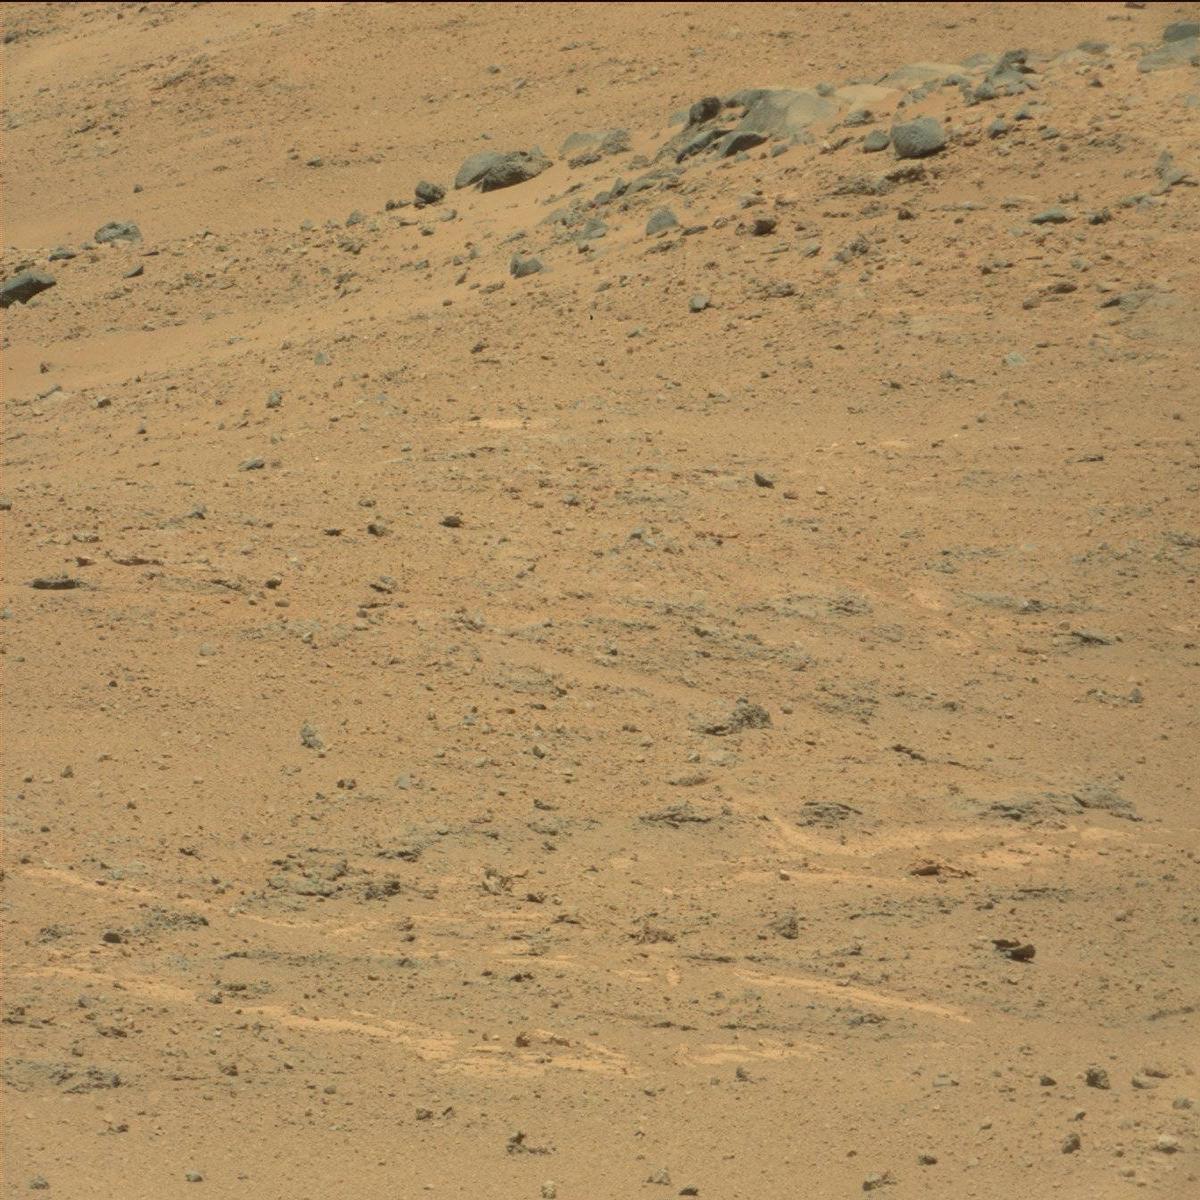
Terrain classes present: Bedrock, Sand / Soil